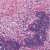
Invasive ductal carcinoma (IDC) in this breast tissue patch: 0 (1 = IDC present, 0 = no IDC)